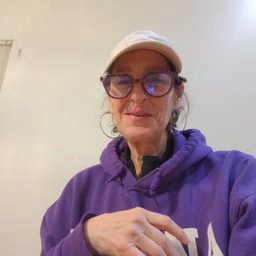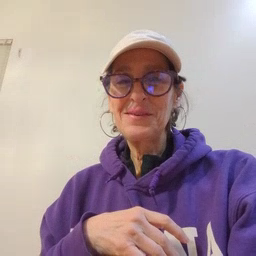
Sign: balloon